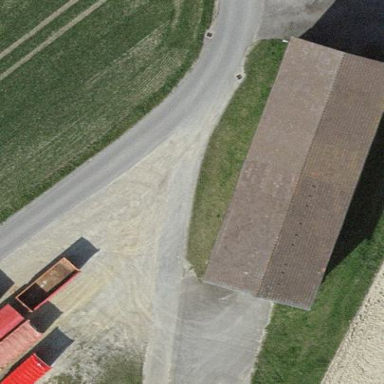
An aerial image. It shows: Farmyard area.